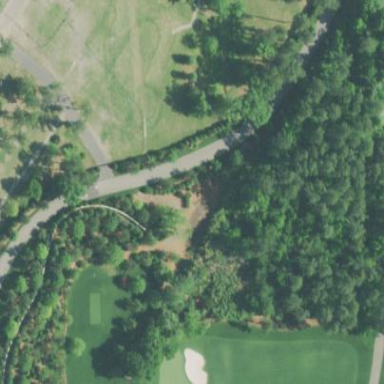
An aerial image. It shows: Picturesque scene of golf course with lateral water hazard.